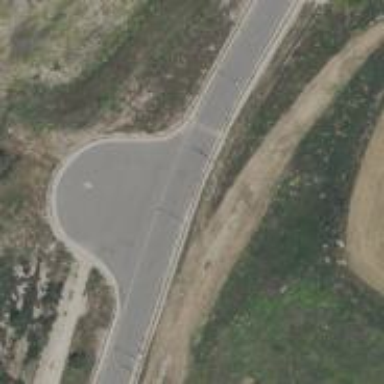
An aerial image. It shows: Passing place on the road.